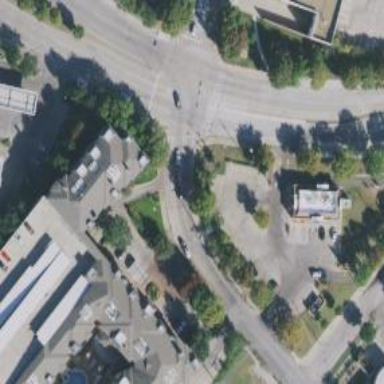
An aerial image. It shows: Tertiary road with separate sidewalks.